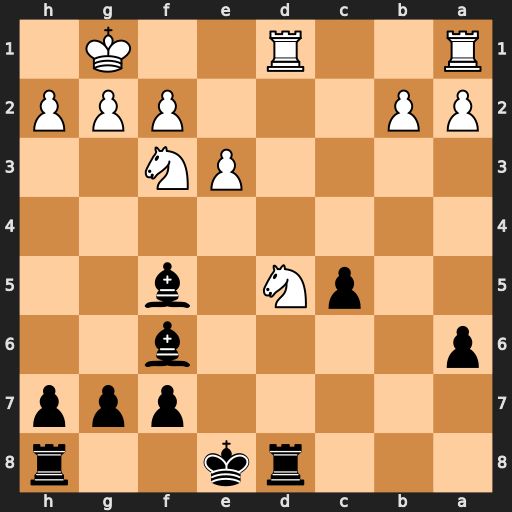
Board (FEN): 3rk2r/5ppp/p4b2/2pN1b2/8/4PN2/PP3PPP/R2R2K1
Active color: b
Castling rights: k
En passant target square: -
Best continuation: Bxb2 Nc7+ Ke7